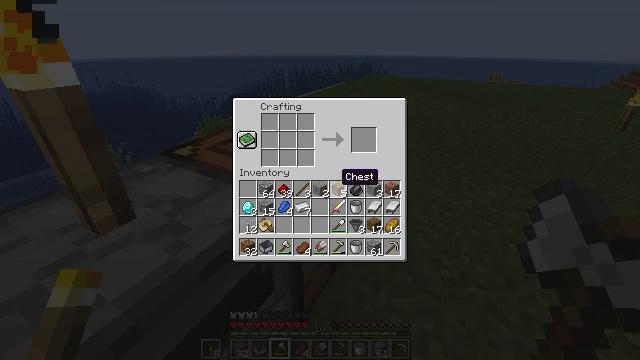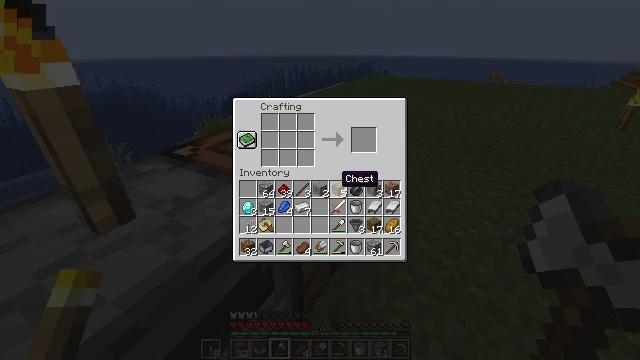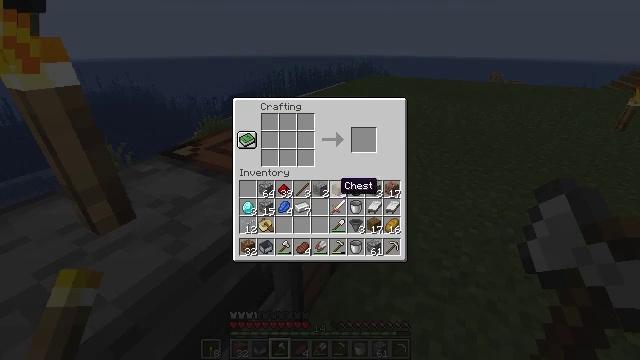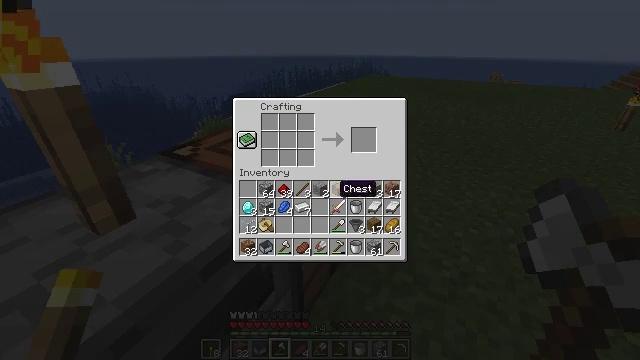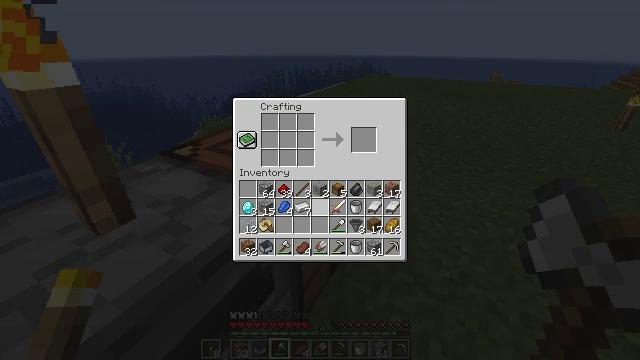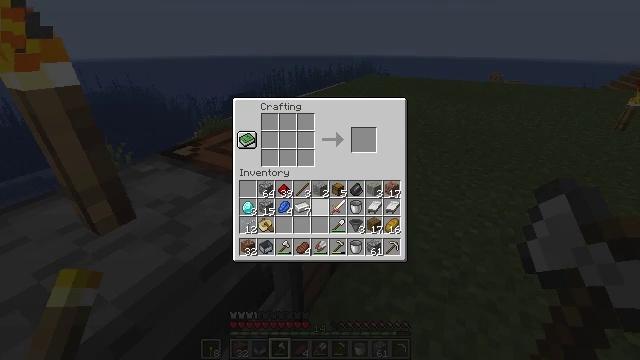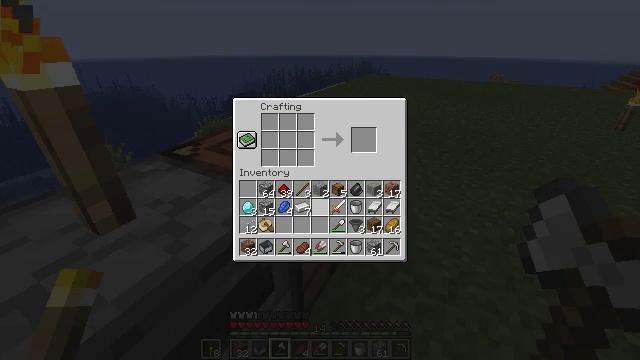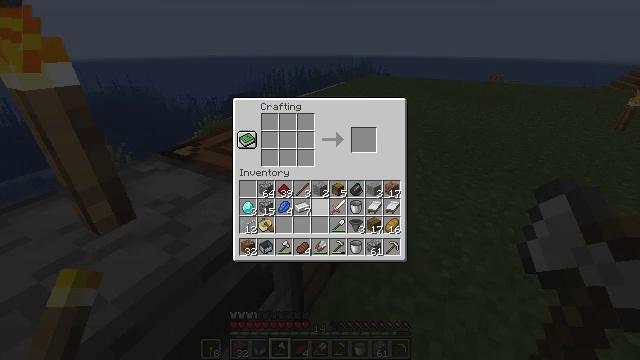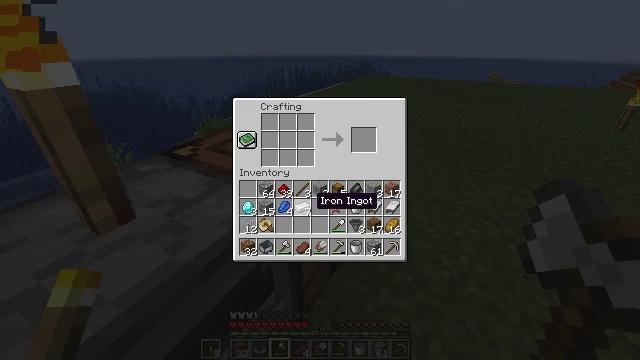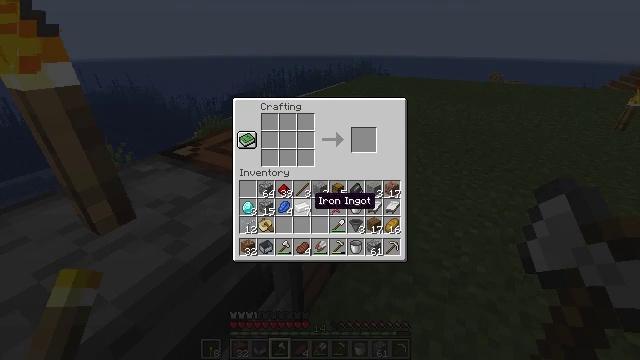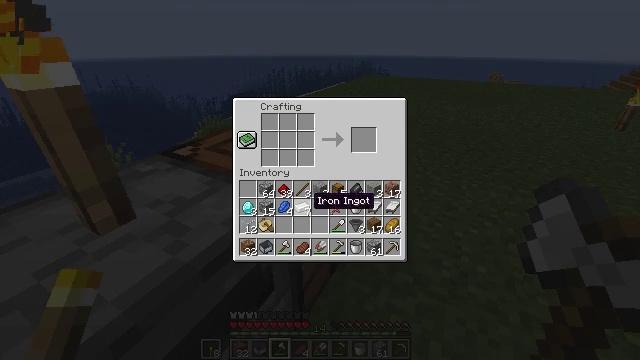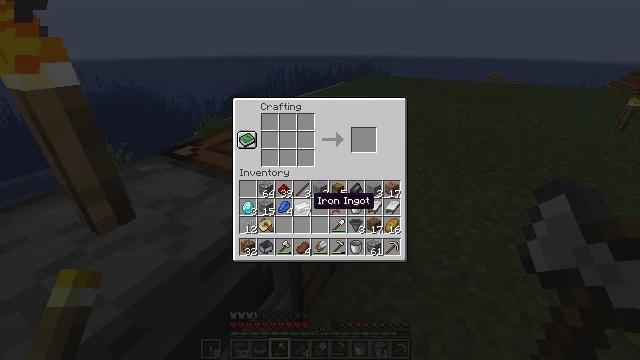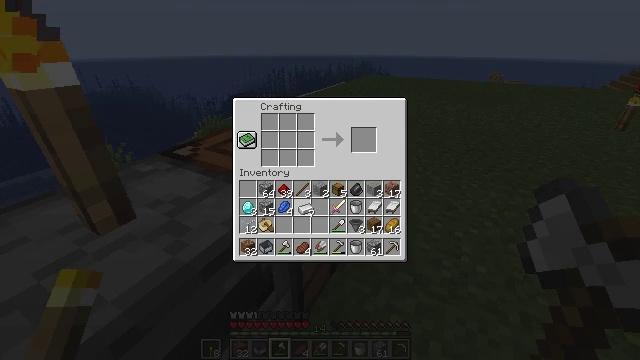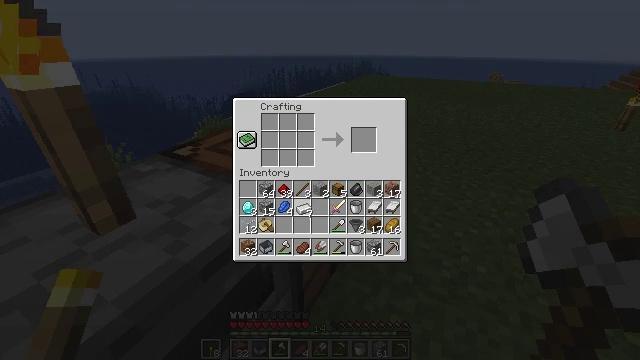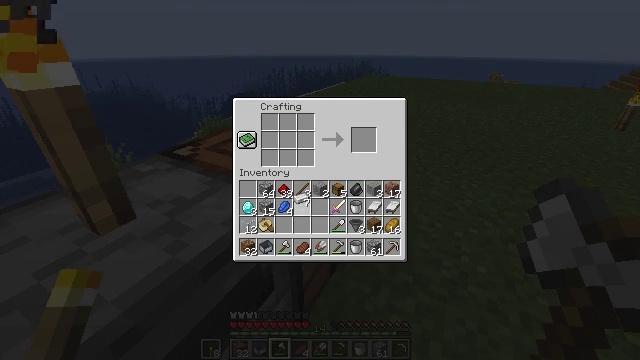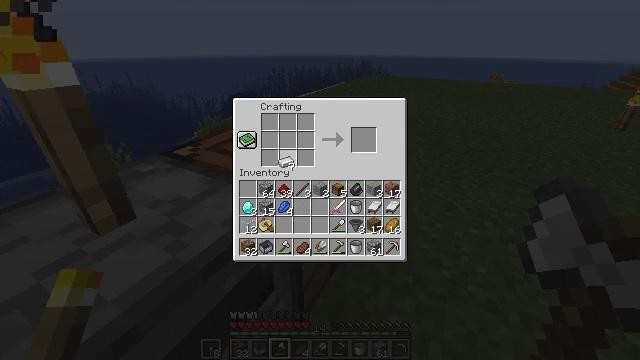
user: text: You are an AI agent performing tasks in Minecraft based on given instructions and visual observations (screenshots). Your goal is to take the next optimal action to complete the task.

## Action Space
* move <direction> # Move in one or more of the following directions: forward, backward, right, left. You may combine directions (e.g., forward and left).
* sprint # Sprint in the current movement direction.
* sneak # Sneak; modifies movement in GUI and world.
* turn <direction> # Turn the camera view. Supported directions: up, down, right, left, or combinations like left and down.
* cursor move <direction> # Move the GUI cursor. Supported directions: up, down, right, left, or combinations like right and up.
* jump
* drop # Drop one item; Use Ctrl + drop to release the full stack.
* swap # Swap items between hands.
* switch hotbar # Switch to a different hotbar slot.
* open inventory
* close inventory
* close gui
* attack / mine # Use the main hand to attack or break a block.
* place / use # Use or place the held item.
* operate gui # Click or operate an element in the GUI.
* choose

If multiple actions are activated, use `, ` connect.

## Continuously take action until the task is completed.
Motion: motion action
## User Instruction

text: Open a crafting table to craft a rail.
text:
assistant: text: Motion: no_op
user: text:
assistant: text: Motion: no_op
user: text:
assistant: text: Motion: no_op
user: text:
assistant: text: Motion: cursor move left and down
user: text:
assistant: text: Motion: no_op
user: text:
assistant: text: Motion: no_op
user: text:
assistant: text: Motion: cursor move left
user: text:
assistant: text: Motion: no_op
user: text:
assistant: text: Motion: no_op
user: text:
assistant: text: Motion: no_op
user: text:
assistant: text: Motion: no_op
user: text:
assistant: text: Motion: operate gui
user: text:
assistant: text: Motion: operate gui
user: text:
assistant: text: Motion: cursor move up
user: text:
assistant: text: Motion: cursor move left and up
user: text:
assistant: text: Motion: cursor move left and up
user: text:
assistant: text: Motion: no_op
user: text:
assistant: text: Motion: no_op
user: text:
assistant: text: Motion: no_op
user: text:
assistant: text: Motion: no_op
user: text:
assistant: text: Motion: no_op
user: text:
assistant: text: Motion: no_op
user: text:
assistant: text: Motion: no_op
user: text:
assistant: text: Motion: no_op
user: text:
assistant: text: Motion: no_op
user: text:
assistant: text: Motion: no_op
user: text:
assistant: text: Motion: choose
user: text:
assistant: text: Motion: choose
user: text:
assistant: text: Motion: cursor move down, choose
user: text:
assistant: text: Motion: cursor move down, choose